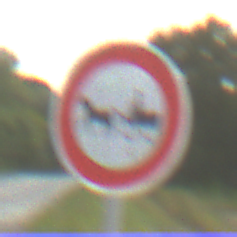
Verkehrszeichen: VerbotGespannfuhrwerke
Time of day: SunriseSunset
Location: Outdoor (RoadRail)
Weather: PartlyCloudy
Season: NotSpecified
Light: Natural